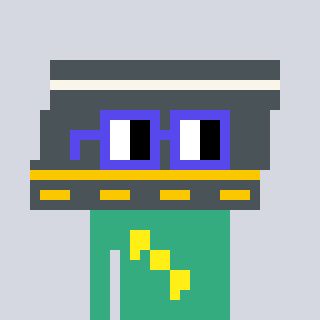
a pixel art character with square blue glasses, a road-shaped head and a teal-colored body on a cool background